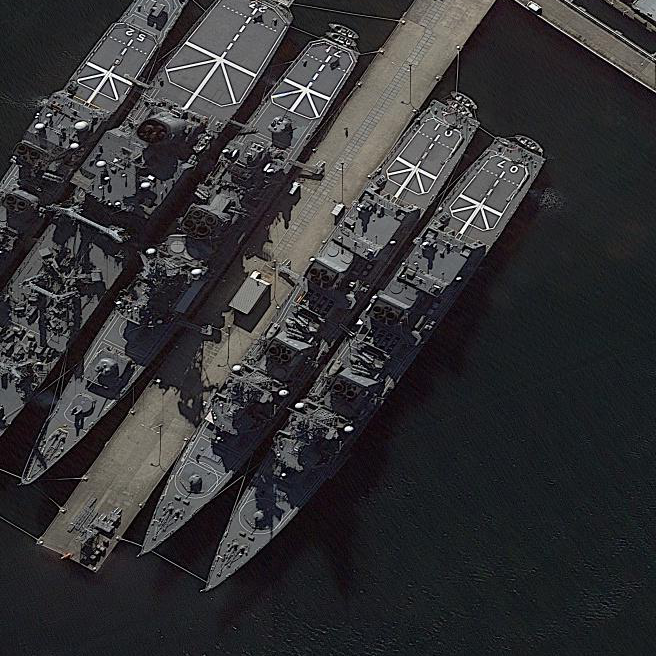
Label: destroyer